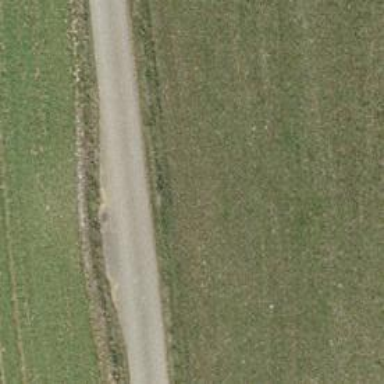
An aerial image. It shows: Passing place on the road.